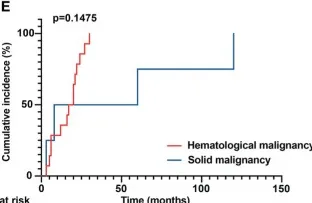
(A-E) Cumulative incidence of sarcoidosis over time. (E) Comparison of hematological versus solid malignancies. No statistically significant differences could be detected. MDS, myelodysplastic syndrome; MF, myelofibrosis; MRD, matched related donor; MUD, matched unrelated donor.
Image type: pathology (immunostaining)